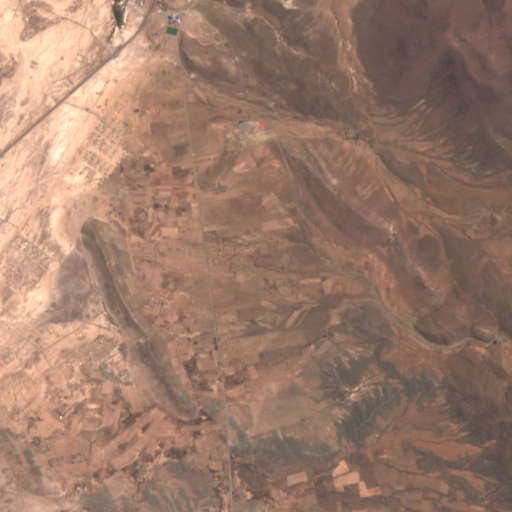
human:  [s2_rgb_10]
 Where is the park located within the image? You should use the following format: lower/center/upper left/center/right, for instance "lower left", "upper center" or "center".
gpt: The park is located in the upper left of the image.
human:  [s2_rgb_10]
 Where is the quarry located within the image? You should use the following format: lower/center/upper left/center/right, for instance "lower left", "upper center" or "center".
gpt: The quarry is located in the center right of the image.
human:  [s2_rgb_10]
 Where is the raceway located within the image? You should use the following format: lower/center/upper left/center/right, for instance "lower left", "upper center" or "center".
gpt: The raceway is located in the upper center of the image.
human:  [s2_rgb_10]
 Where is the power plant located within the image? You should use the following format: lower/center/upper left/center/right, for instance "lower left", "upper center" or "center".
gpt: There is no power plant in the image.